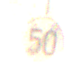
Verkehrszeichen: EndeGeschwindigkeit50
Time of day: Midday
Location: Indoor (Urban)
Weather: NotSpecified
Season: NotSpecified
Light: Natural